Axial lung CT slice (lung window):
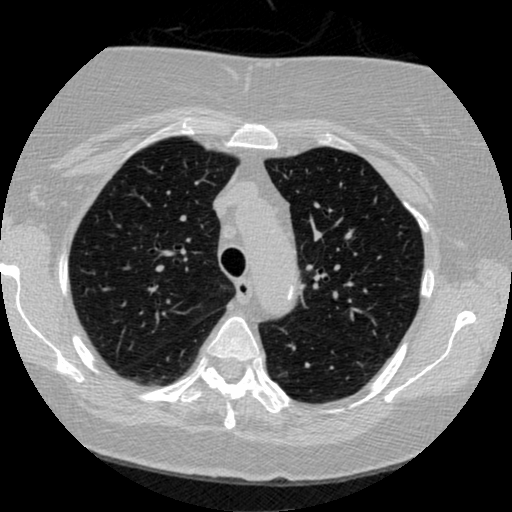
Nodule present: no